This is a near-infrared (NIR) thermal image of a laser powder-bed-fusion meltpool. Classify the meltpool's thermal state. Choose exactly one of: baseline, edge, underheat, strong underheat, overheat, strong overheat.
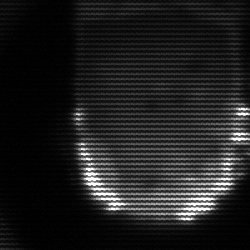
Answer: baseline